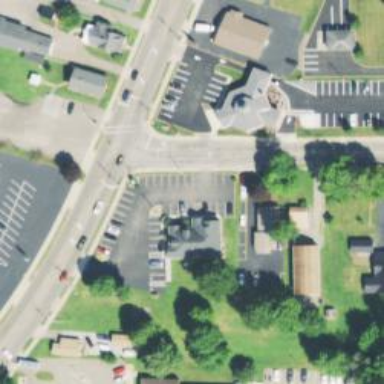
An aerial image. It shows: Unmarked road crossing.